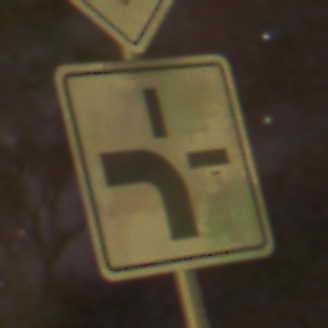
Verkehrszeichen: VerlaufVorfahrtsstrasse1
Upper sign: Vorfahrtsstrasse
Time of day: Night
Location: Outdoor (Suburban)
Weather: Clear
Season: NotSpecified
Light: Artificial